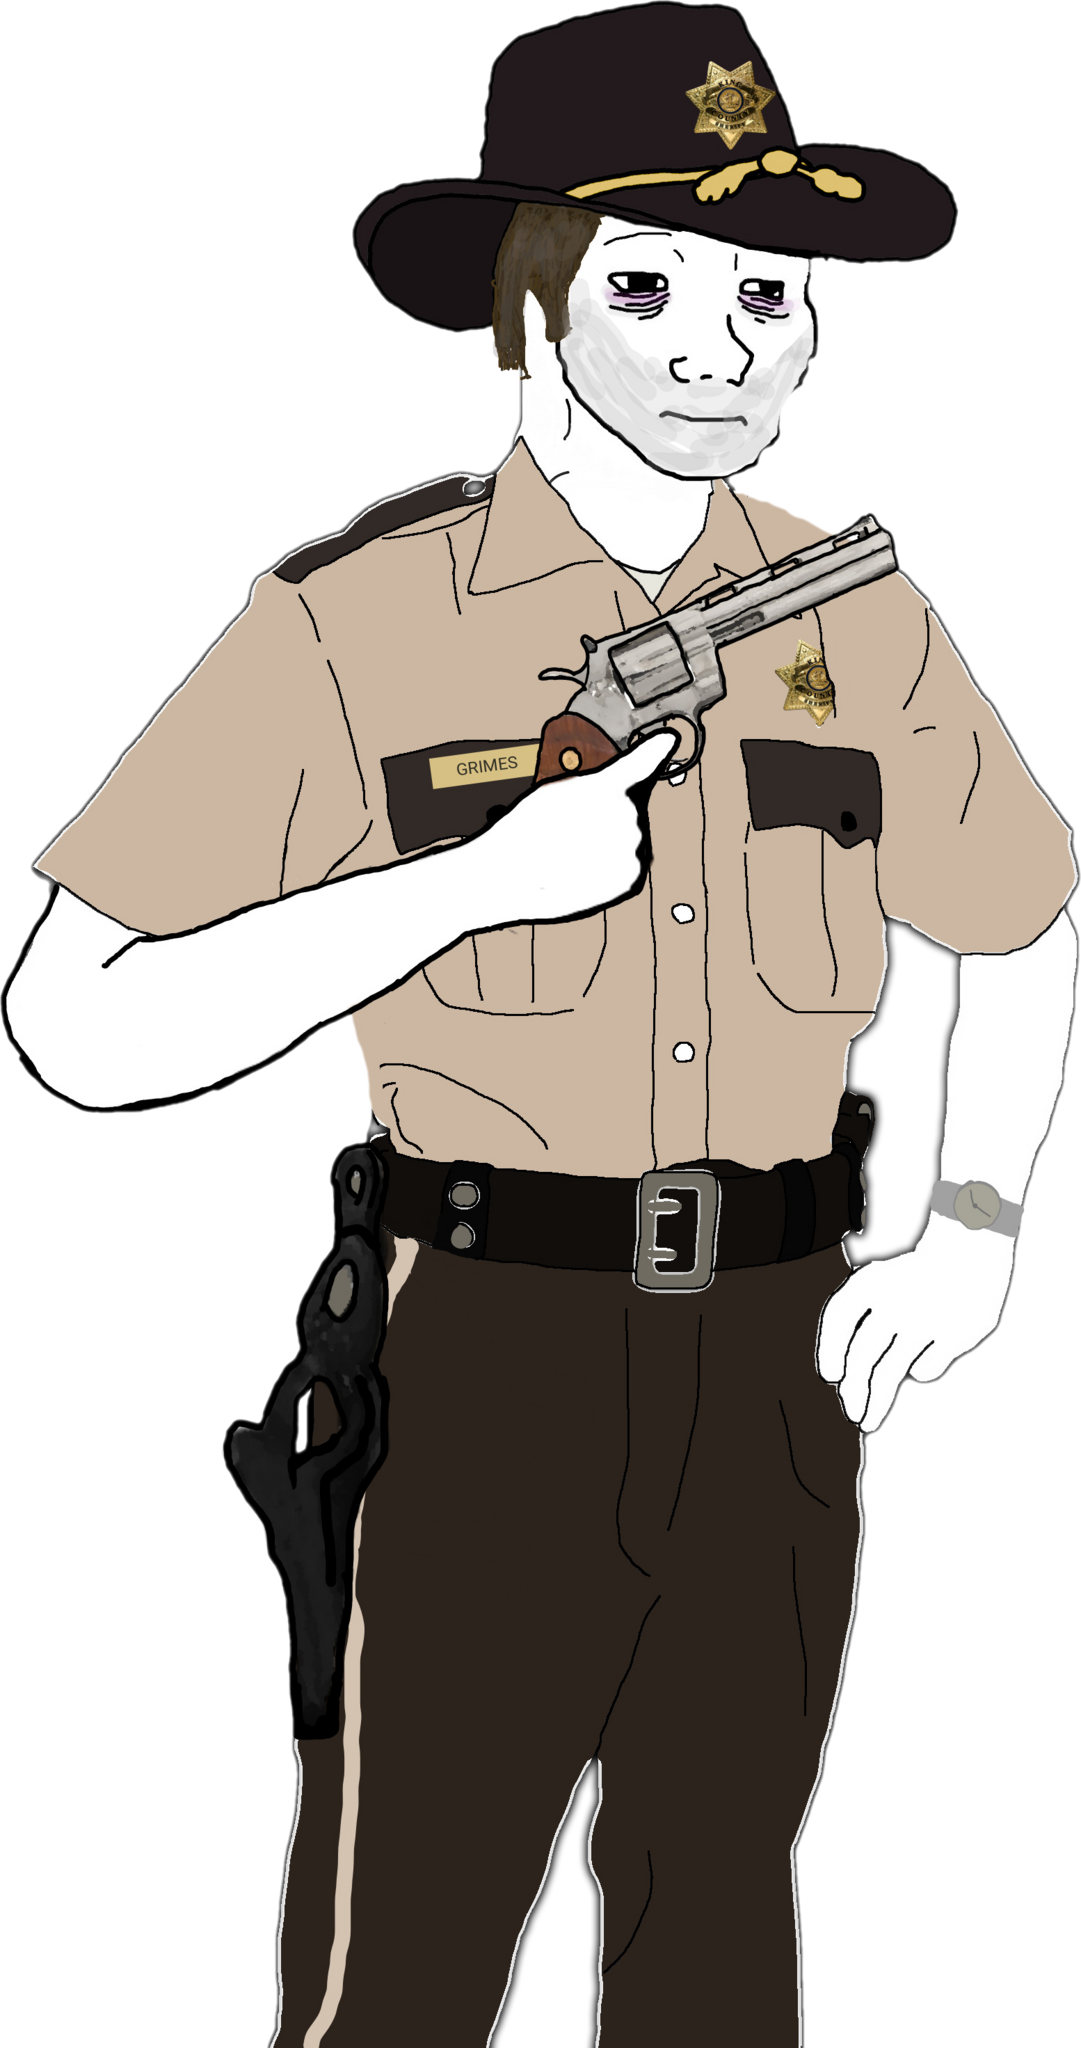
Label: 5_Doomer